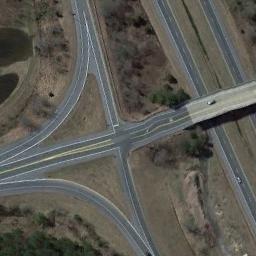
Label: overpass